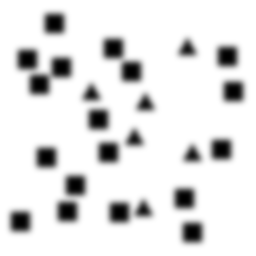
Squares: 18
Triangles: 6
Stars: 0
Total shapes: 24